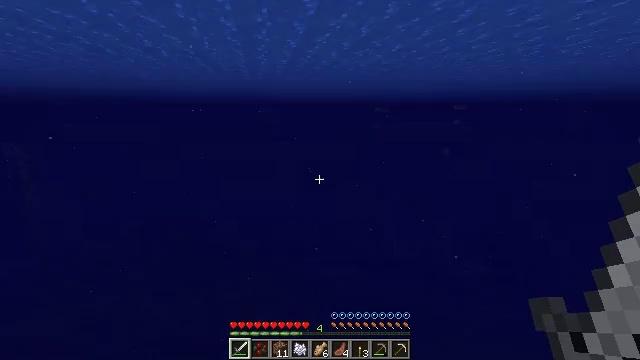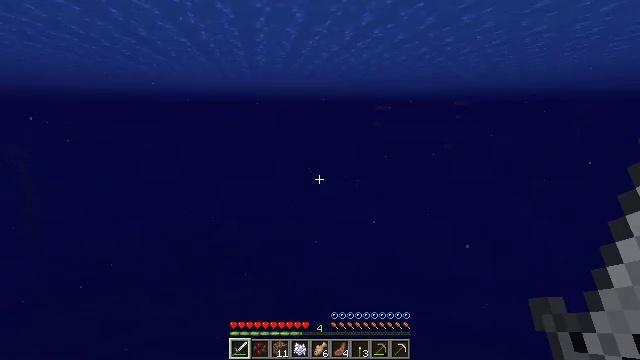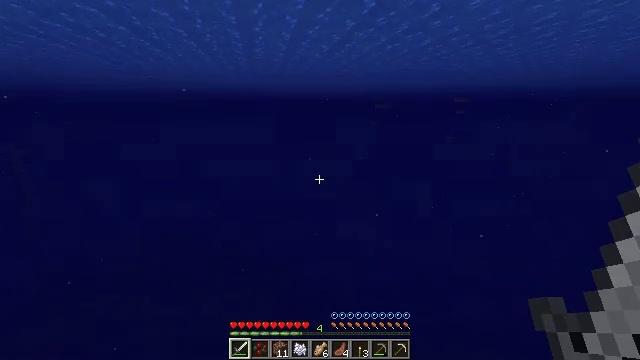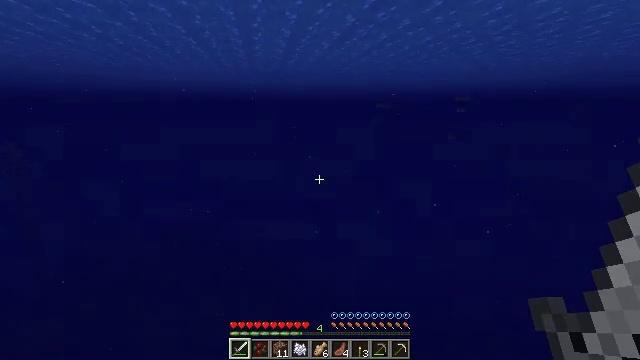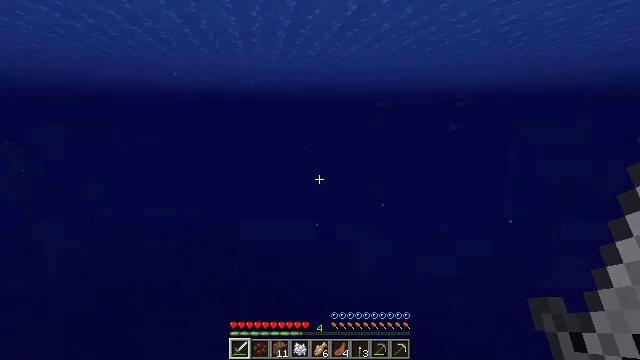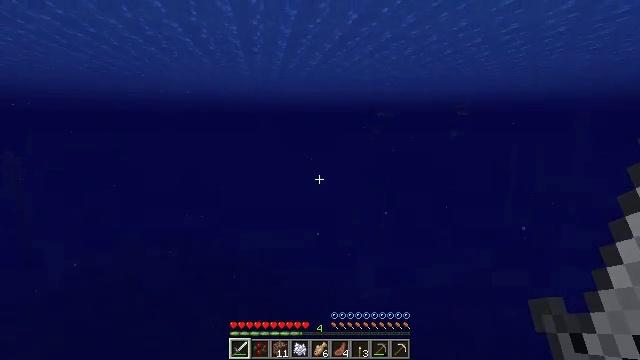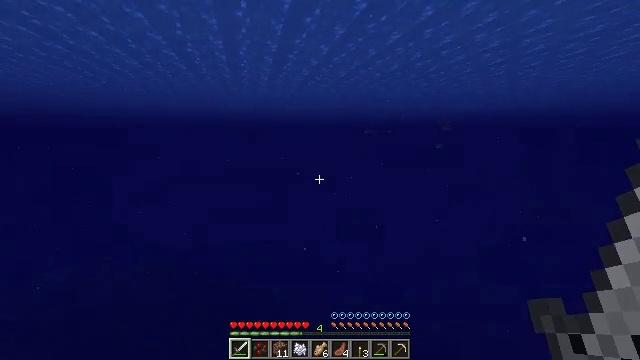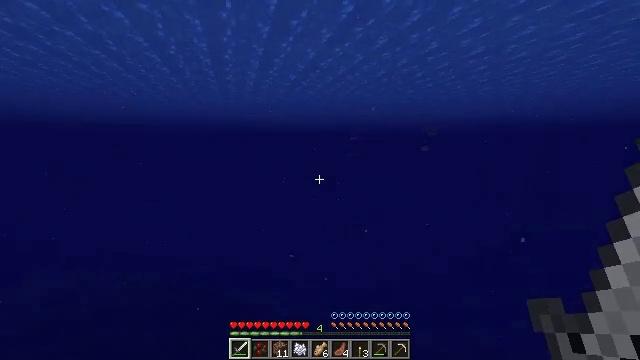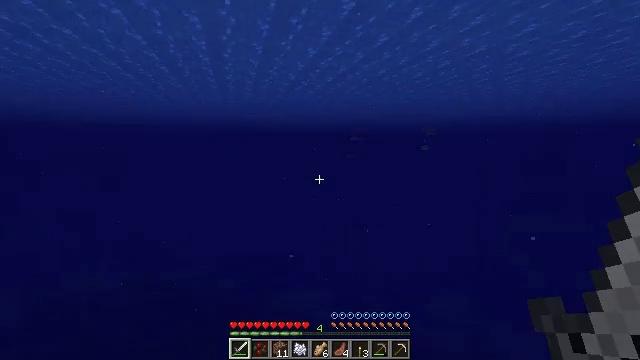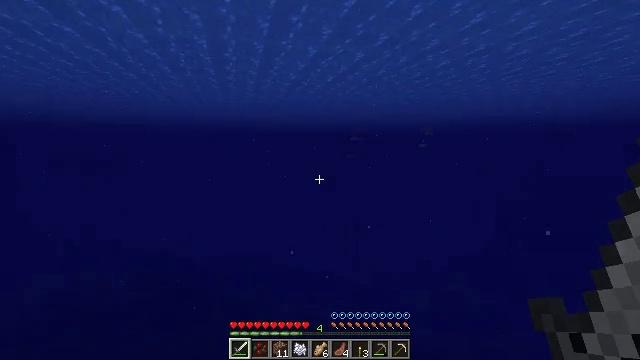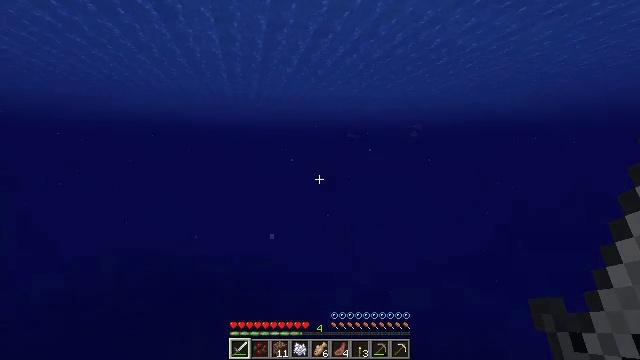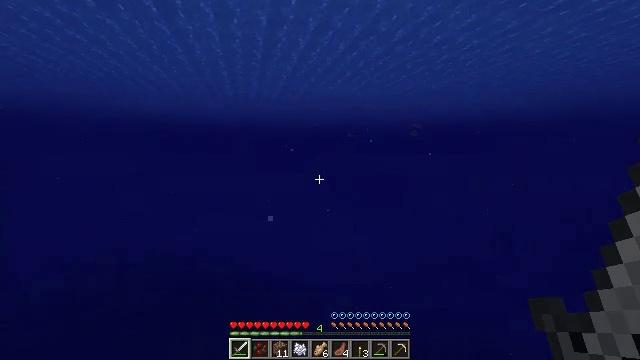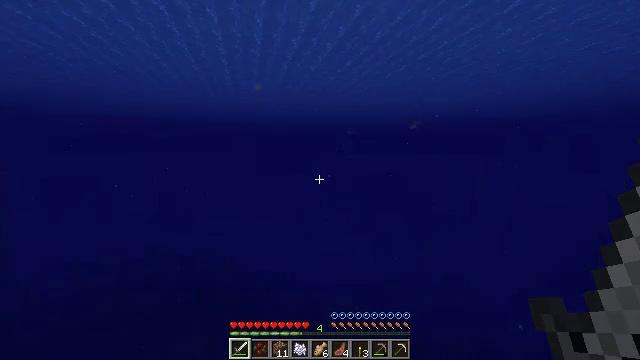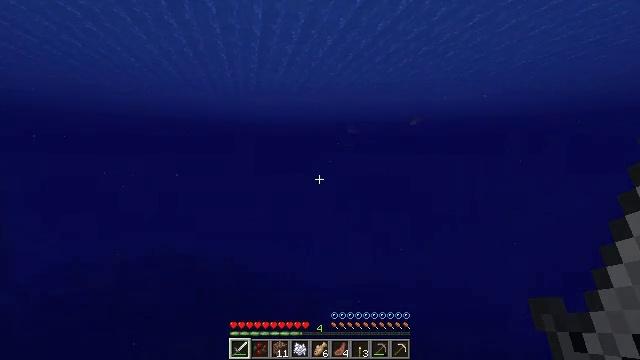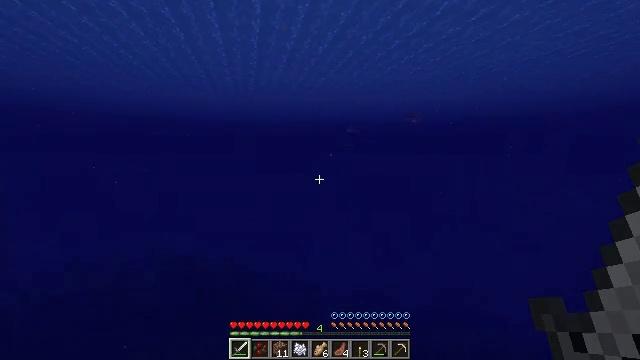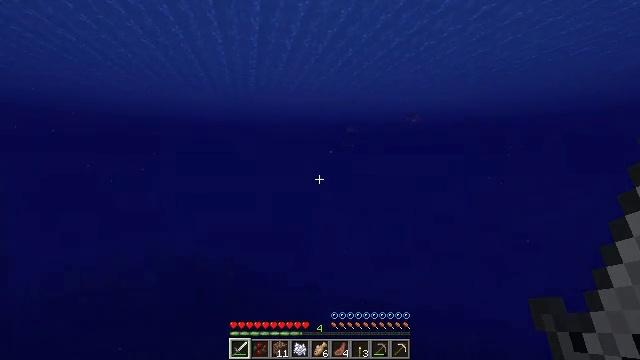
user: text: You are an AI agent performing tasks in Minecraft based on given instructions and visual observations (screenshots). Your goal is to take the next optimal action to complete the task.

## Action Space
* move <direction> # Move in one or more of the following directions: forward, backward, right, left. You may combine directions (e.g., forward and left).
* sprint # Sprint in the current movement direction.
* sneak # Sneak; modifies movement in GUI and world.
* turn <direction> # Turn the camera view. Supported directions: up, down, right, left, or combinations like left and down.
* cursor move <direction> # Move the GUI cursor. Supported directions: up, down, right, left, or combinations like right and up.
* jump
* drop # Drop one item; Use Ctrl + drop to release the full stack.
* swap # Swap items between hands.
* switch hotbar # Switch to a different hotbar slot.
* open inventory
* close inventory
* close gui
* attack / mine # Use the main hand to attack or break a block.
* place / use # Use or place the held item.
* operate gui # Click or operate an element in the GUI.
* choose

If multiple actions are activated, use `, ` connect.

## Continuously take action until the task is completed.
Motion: motion action
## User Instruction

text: Kill the cod.
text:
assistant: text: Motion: move forward
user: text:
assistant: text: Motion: move forward
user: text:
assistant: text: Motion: move forward
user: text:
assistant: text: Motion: move forward
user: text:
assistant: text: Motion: move forward, turn up
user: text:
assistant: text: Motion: move forward, turn right and up
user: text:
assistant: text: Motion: move forward, turn right and up
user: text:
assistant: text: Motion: move forward, sprint
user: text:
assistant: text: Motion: move forward, sprint
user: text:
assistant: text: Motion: move forward, sprint
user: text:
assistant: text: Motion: move forward, sprint
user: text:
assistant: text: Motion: move forward, sprint
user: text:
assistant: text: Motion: move forward, sprint
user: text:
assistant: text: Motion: move forward
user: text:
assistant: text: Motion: move forward
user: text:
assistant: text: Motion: move forward
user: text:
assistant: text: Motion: move forward
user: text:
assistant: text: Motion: move forward
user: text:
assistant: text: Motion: move forward
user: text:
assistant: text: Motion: move forward, turn right and up
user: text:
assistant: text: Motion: move forward, turn right and up
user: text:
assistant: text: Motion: move forward
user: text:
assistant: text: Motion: move forward
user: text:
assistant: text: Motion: move forward
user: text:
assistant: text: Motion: move forward
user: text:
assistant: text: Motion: move forward
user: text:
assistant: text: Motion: move forward
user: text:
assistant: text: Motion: move forward
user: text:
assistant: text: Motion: move forward
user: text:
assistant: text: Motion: move forward